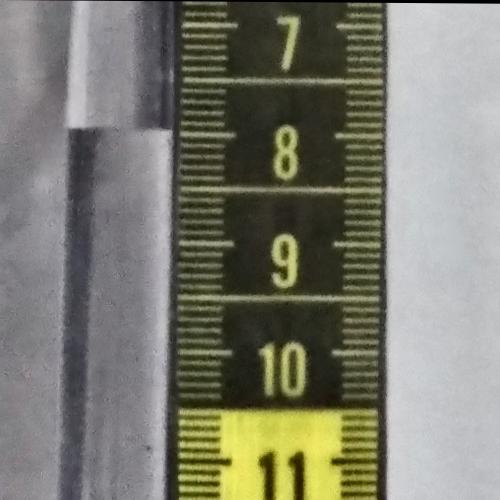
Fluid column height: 8.0 cm